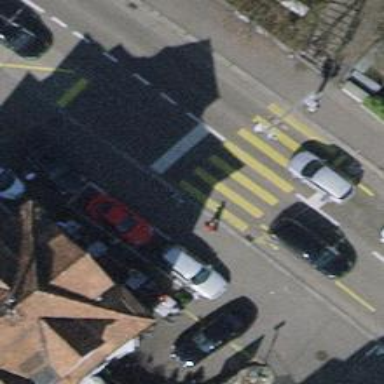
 there are traffic signals and zebra crossing."